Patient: sex M, age 61
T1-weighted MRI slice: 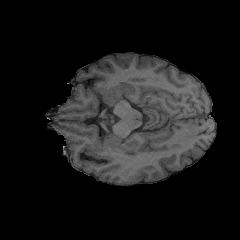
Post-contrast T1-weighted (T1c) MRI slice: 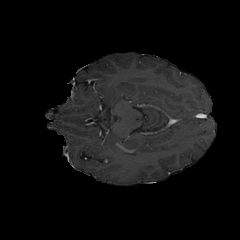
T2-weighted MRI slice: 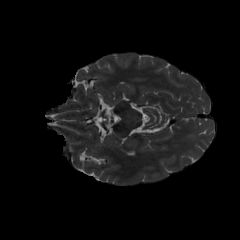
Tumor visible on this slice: no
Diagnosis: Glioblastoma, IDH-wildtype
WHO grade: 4